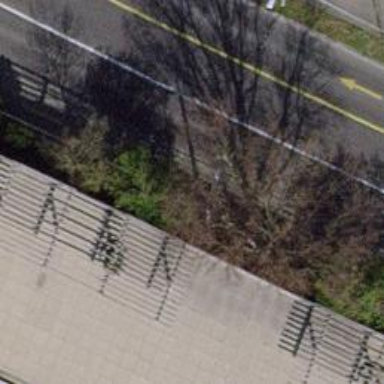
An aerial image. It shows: Avenue of trees.